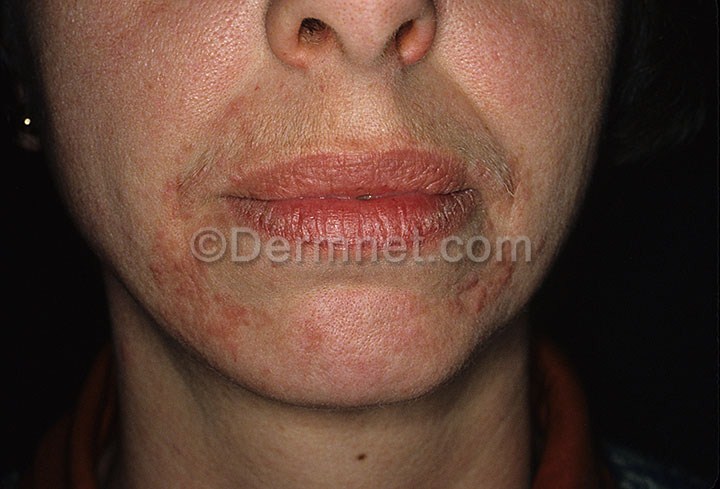
Disease: Acne and Rosacea Photos